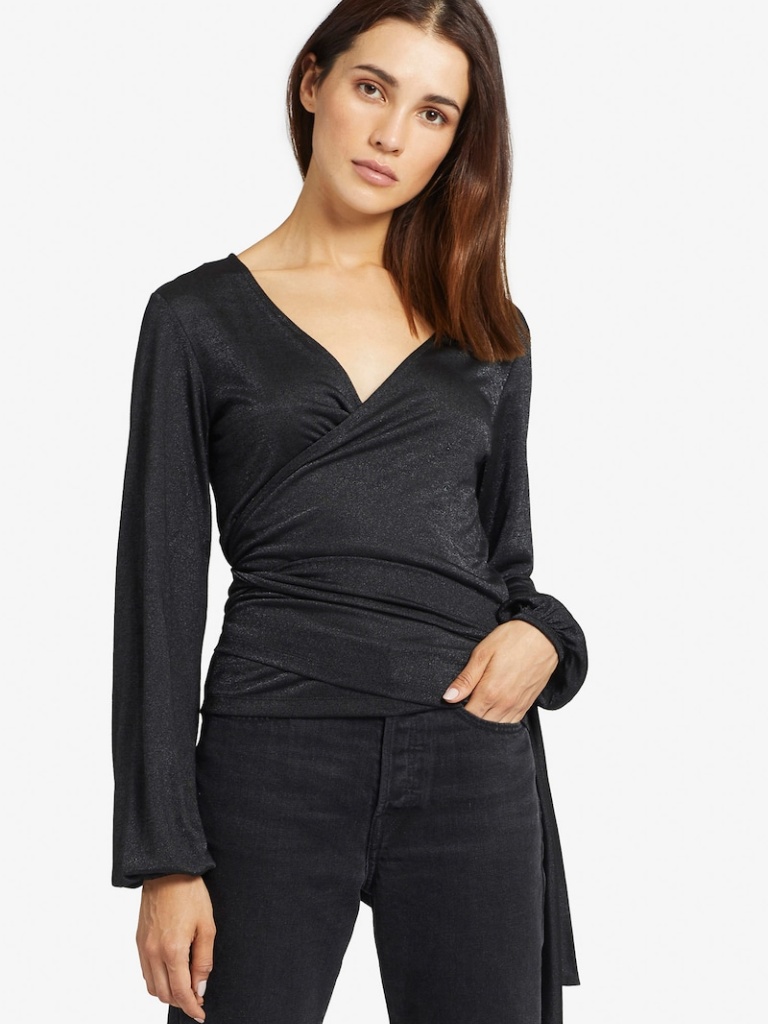
jersey tight a long-sleeved with the sleeves down waist length Fully Tucked in v-neck wrap